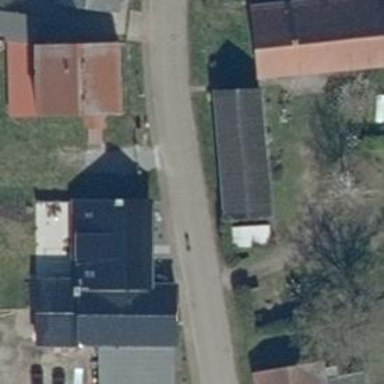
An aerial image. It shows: Unclassified road with asphalt surface.